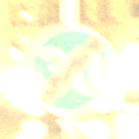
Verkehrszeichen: EndeMindestgeschwindigkeit
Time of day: Night
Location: Outdoor (Urban)
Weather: Overcast
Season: NotSpecified
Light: Artificial